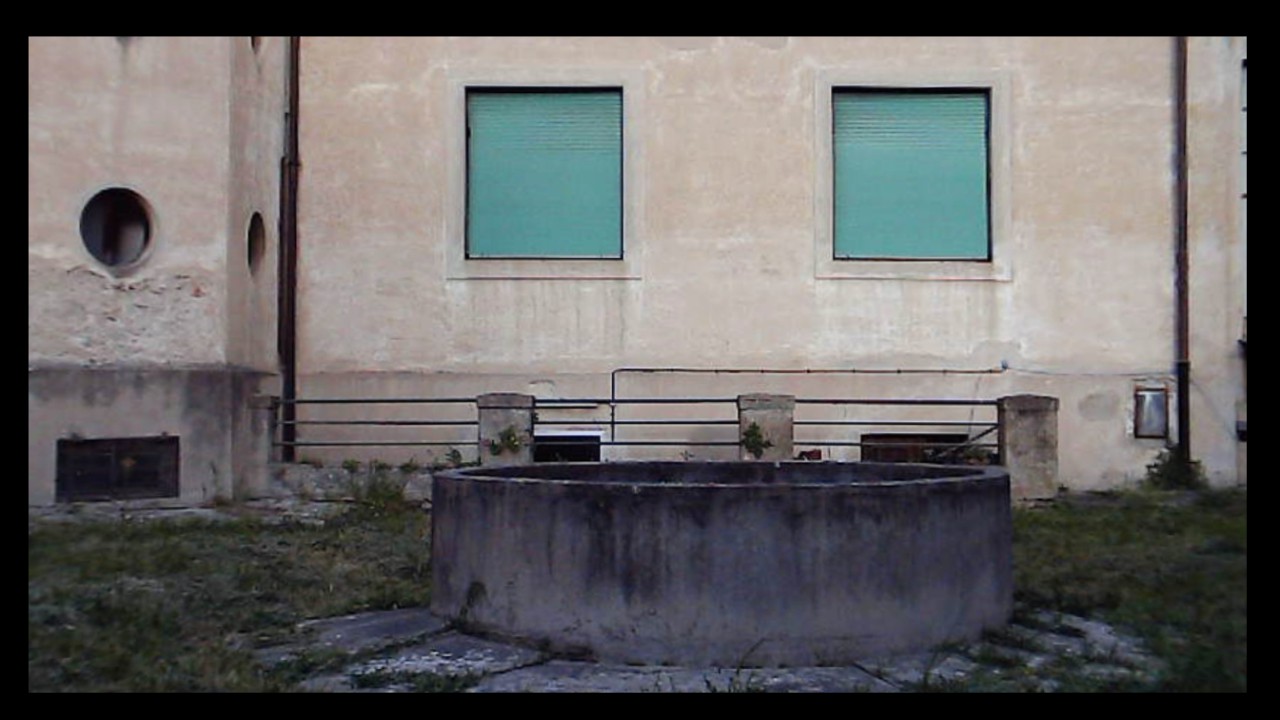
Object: DarwinFPV cineape20